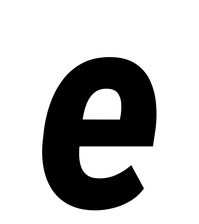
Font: Roboto-Italic_Condensed_Bold_Italic